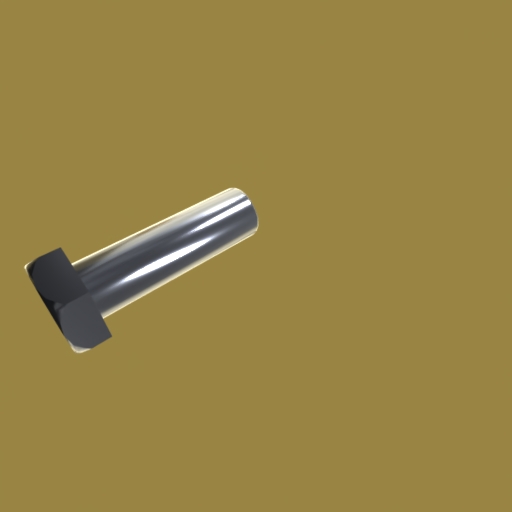
Label: bolt